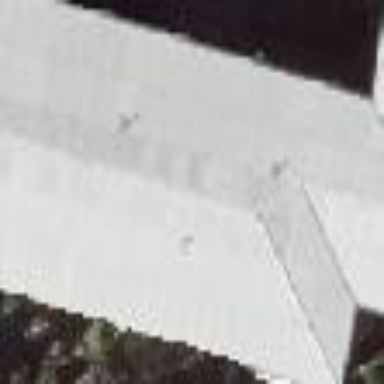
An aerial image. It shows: Hipped roof on apartment building.